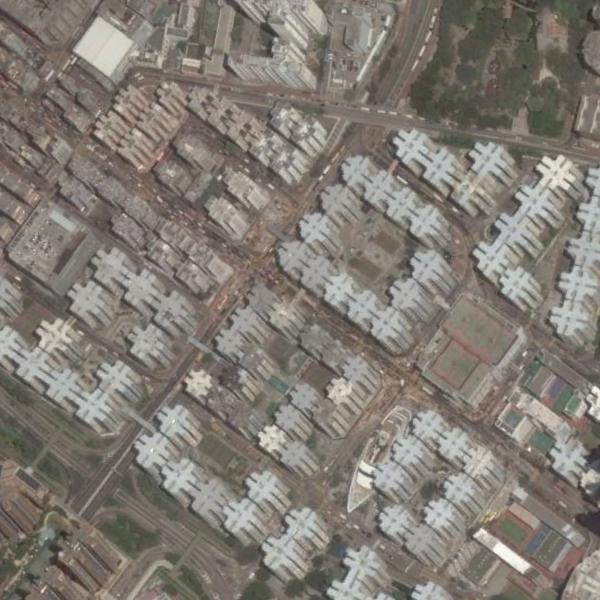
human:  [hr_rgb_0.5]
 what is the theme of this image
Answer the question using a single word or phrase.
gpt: commercial